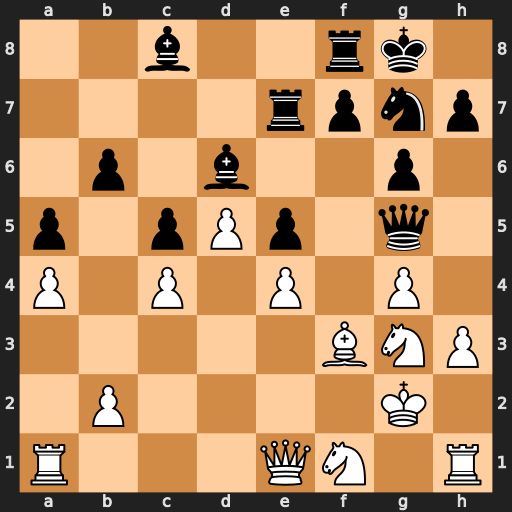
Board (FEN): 2b2rk1/4rpnp/1p1b2p1/p1pPp1q1/P1P1P1P1/5BNP/1P4K1/R3QN1R
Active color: w
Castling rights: -
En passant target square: -
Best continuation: h4 Qf4 Ne2